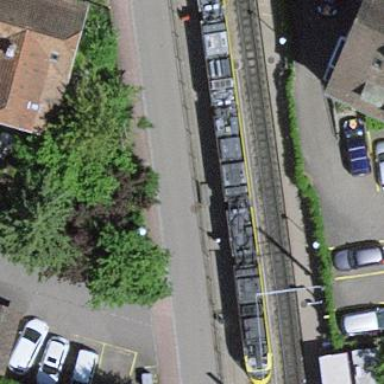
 specifically for trams. The platform has shelter."